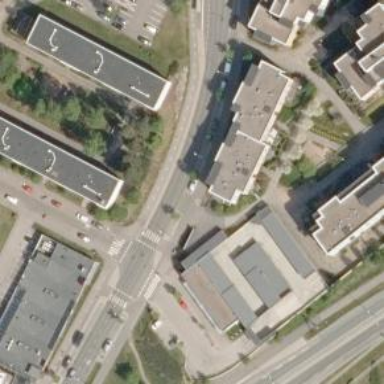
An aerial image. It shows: Commercial building.